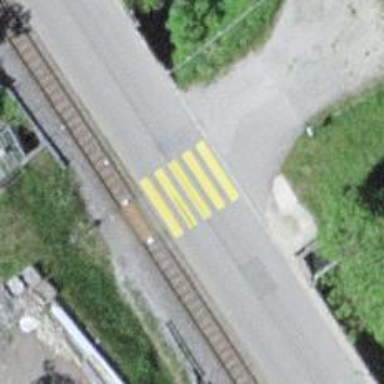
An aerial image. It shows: Uncontrolled road crossing.